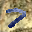
Label: 7